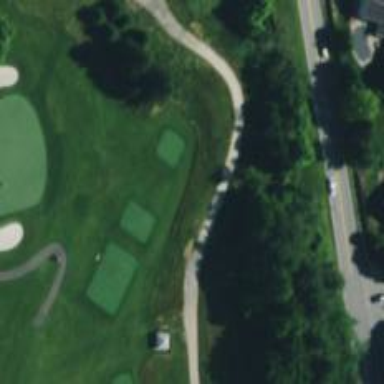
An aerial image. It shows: Golf hole.